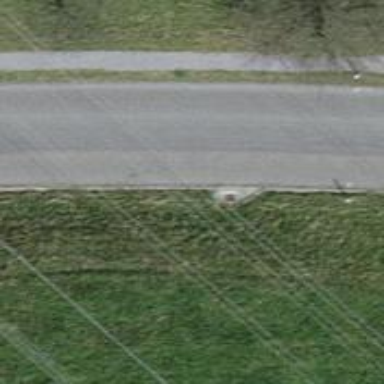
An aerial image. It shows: Tertiary road.